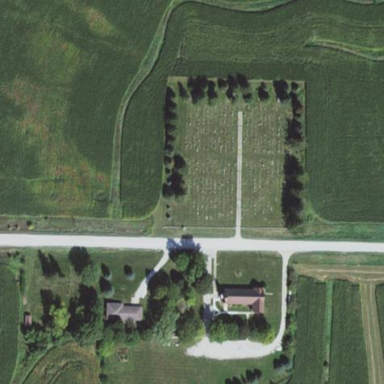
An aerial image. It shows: Cemetery.